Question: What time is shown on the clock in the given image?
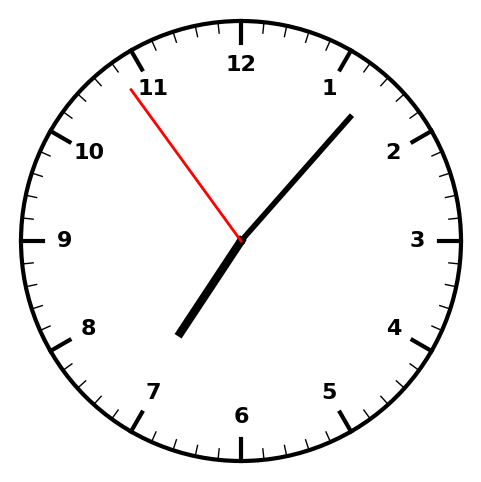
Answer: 07:06:54